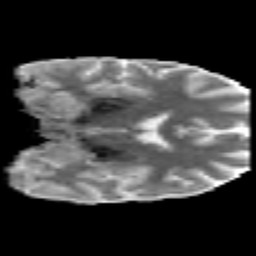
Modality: MD
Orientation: coronal
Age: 34
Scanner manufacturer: philips
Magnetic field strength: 3 T
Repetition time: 8.6 s
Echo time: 0.127 s